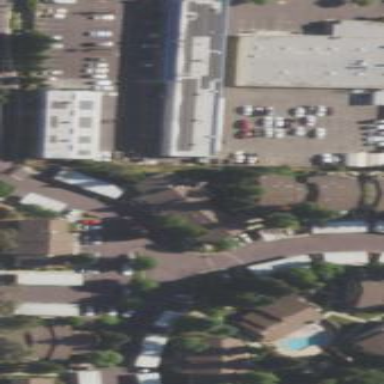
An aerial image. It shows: Area designated for garages.